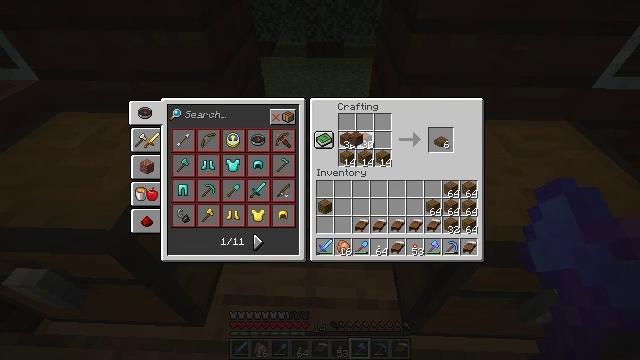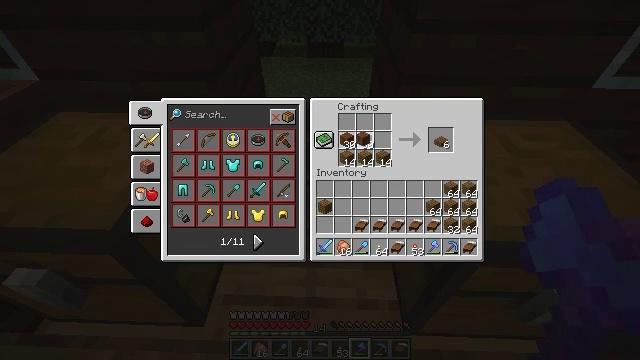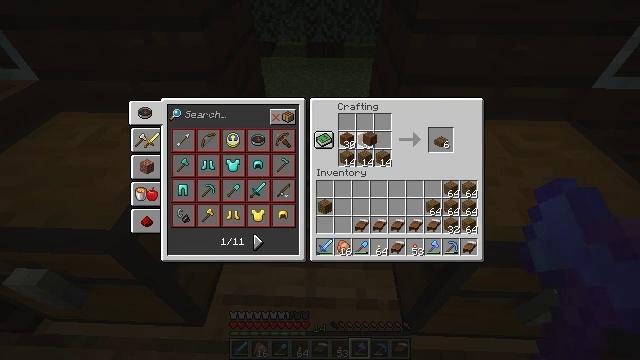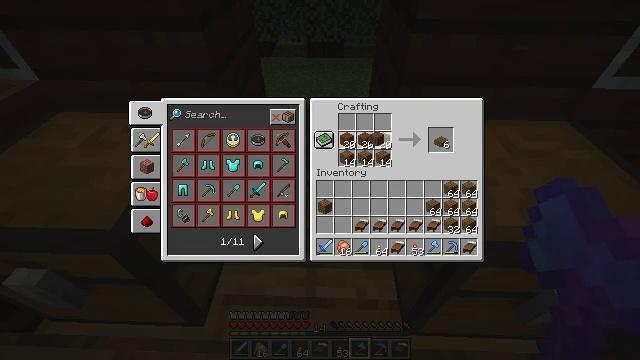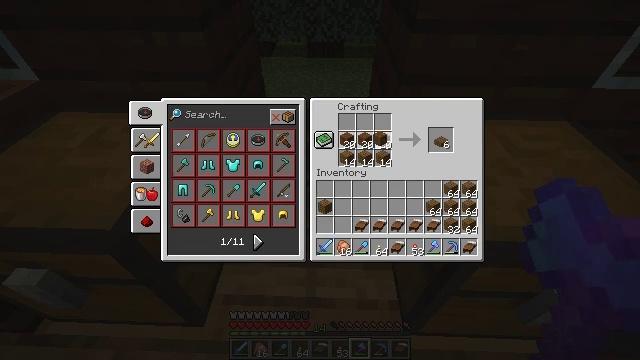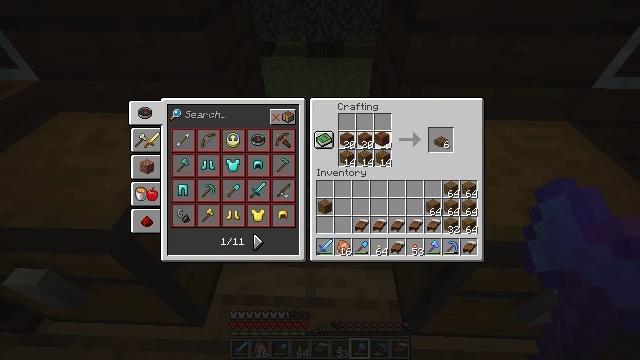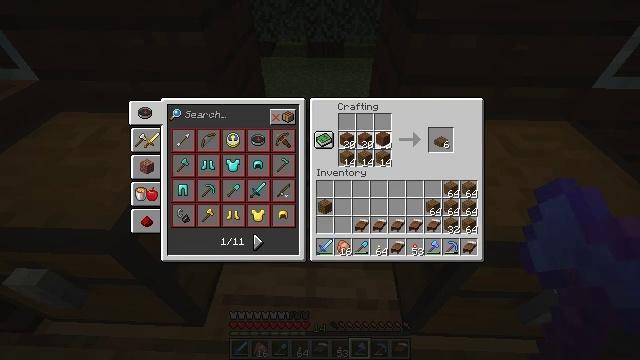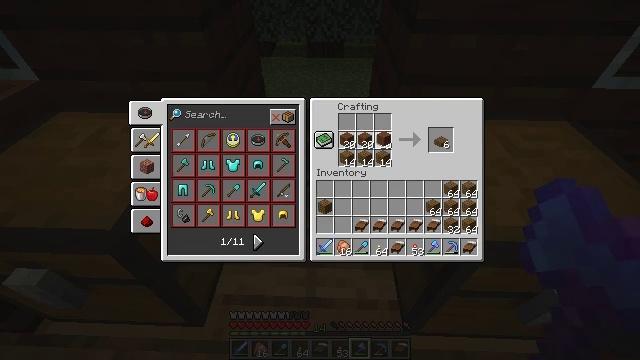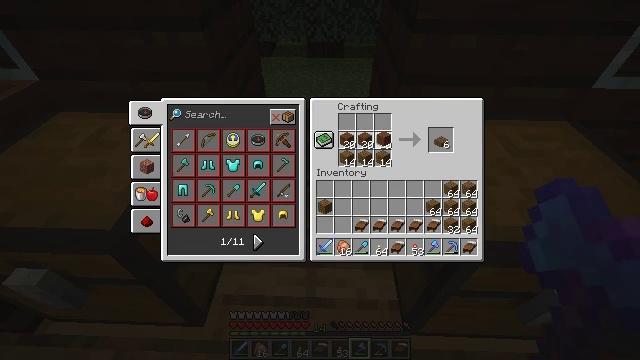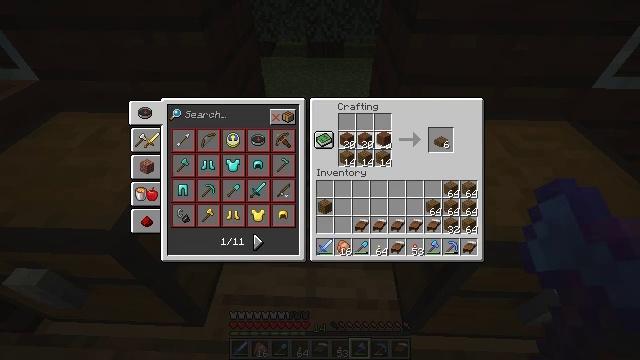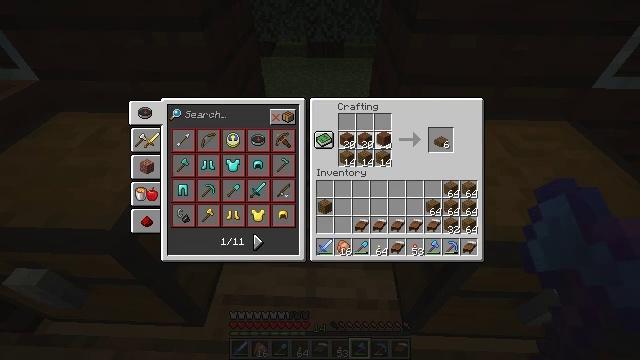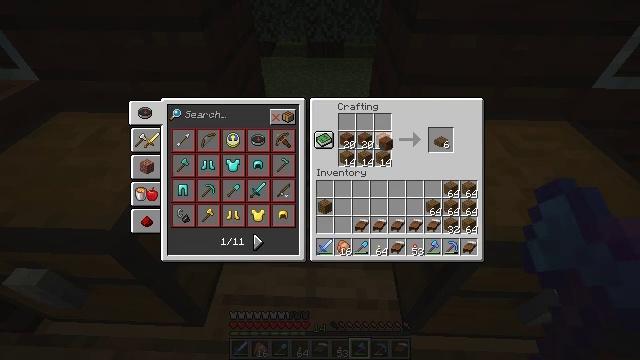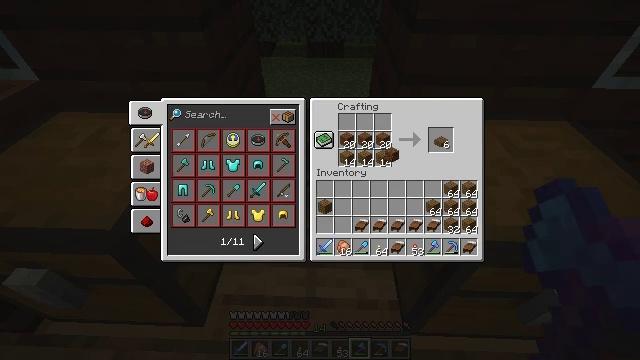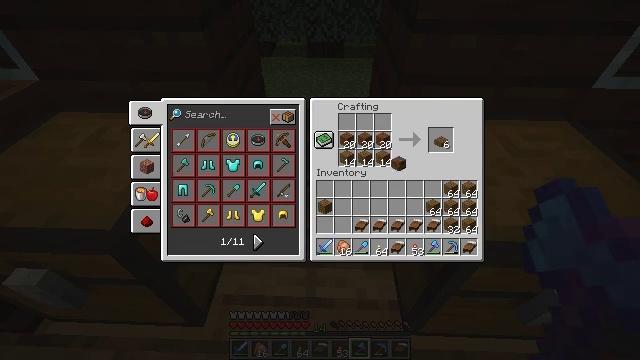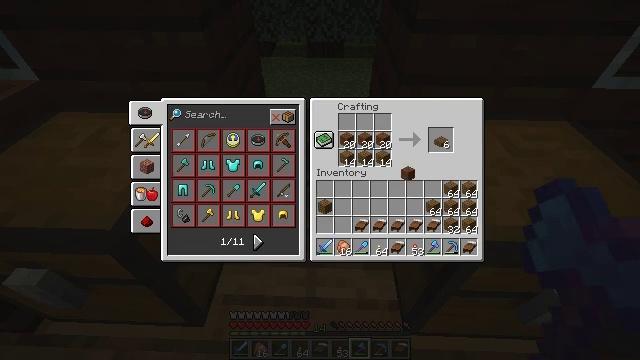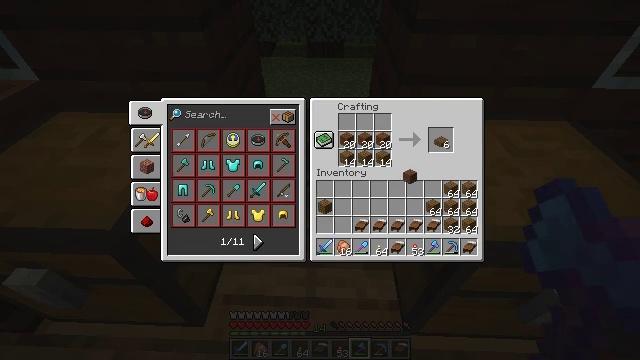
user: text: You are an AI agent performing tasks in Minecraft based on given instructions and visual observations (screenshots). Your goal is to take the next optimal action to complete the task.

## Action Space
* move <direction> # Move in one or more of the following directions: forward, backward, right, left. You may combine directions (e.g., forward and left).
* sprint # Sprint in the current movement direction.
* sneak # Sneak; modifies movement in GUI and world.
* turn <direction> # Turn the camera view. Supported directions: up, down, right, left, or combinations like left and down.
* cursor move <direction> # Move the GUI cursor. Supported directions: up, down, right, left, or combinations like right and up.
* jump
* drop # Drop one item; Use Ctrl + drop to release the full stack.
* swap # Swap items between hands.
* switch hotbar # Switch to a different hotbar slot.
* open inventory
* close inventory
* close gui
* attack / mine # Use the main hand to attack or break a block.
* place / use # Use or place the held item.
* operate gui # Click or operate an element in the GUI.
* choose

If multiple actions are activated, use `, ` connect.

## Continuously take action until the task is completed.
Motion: motion action
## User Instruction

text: Put wool and dye in a crafting table to craft a brown bed.
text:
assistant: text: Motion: cursor move right, operate gui
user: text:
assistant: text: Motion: cursor move right, operate gui
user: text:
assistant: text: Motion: operate gui
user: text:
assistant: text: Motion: operate gui
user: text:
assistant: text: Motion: operate gui
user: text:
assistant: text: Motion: operate gui
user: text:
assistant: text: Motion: operate gui
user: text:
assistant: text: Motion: operate gui
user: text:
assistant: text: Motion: operate gui
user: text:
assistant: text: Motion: operate gui
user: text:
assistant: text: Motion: no_op
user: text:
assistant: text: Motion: cursor move down
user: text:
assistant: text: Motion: cursor move right and down
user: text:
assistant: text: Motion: cursor move right and down
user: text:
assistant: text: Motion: no_op
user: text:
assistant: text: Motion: no_op
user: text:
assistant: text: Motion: no_op
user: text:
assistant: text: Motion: no_op
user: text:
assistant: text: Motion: no_op
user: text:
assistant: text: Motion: cursor move right
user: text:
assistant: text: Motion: no_op
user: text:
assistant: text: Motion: operate gui
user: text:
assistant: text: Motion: operate gui
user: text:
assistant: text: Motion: operate gui
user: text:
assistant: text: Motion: no_op
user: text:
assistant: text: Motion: no_op
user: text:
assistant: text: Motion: cursor move up
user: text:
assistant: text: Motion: sneak, cursor move up
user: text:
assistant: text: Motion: sneak, cursor move up
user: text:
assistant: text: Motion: sneak